Chest X-ray:
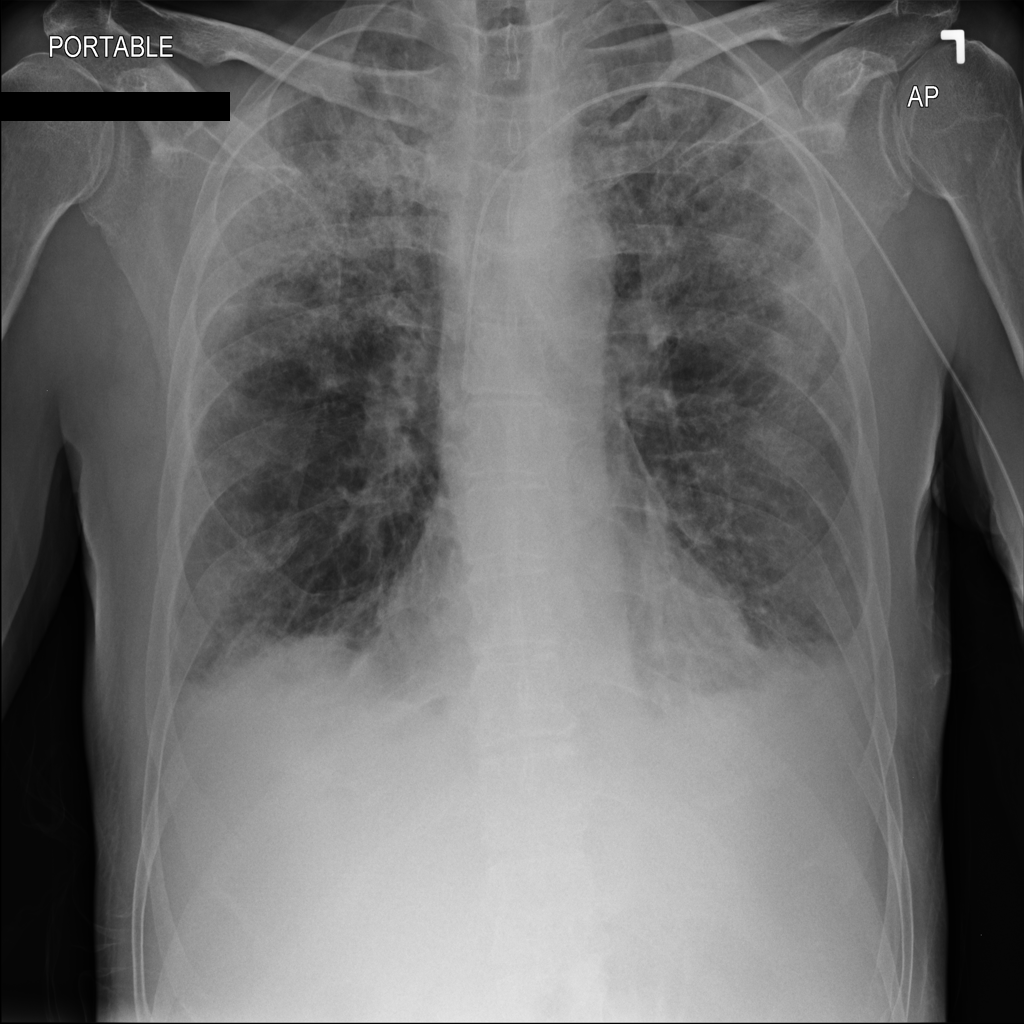
Findings: Consolidation, Effusion
No abnormal finding: no